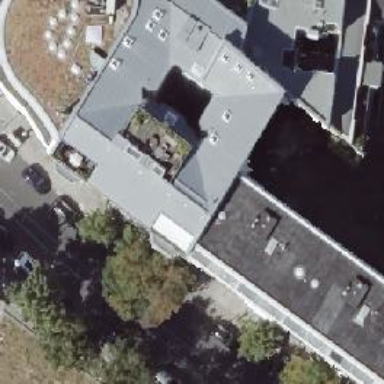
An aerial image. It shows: Cafe.